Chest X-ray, PA view. Patient: 43 years old, sex F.
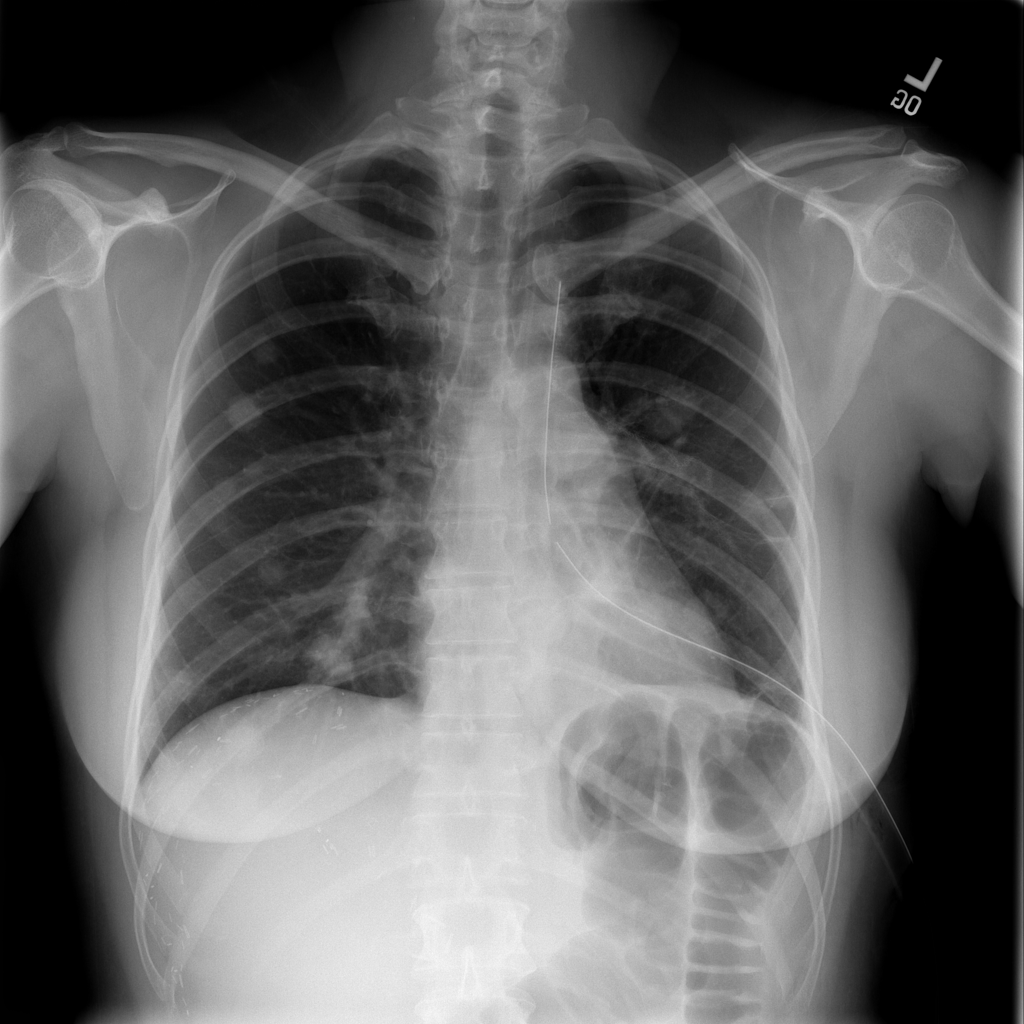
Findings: Mass, Pneumothorax